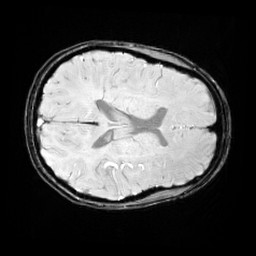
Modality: SWI
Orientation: axial
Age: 13
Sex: female
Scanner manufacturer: siemens
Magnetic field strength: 3 T
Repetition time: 0.027 s
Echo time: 0.02 s